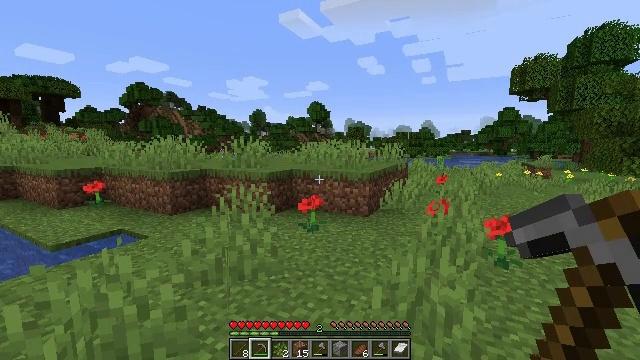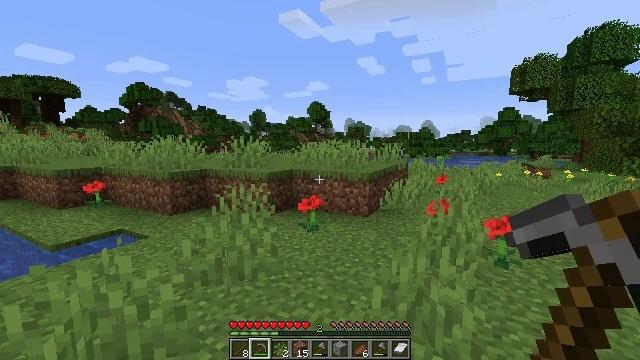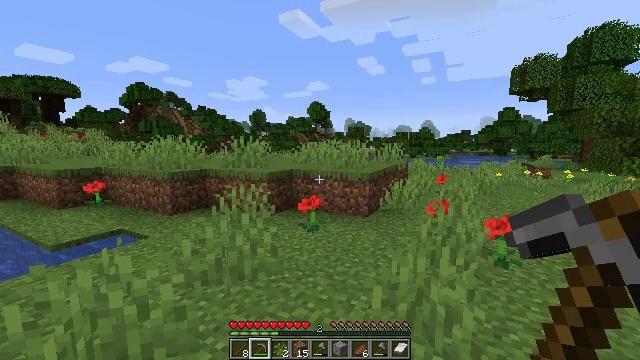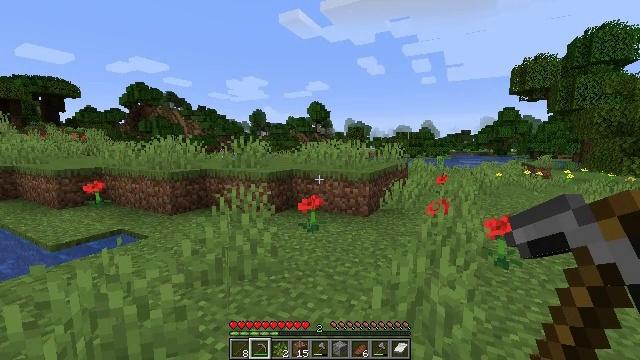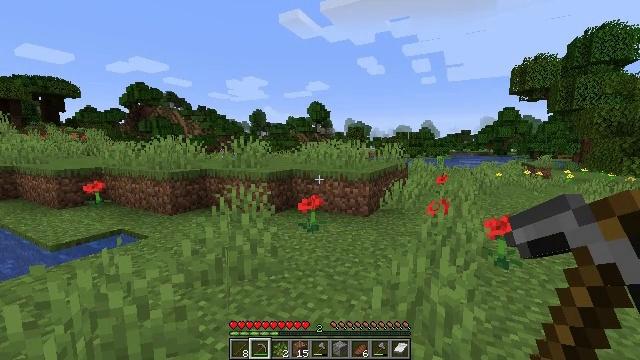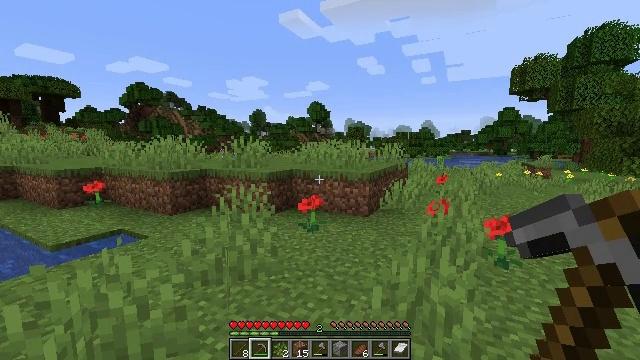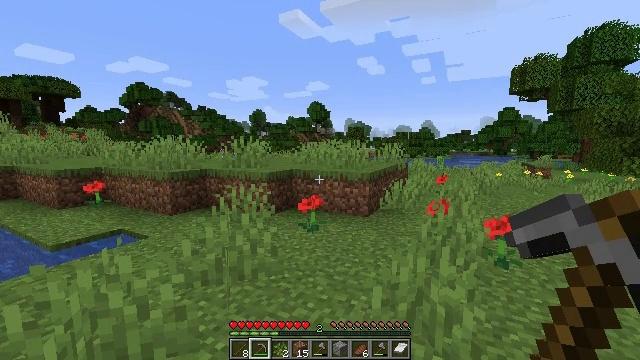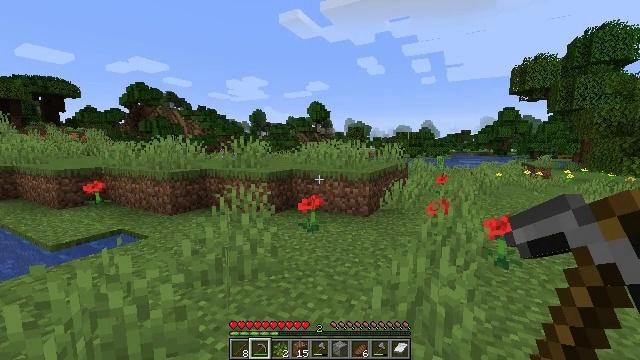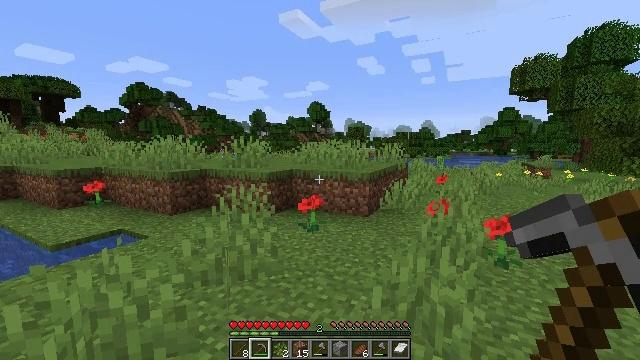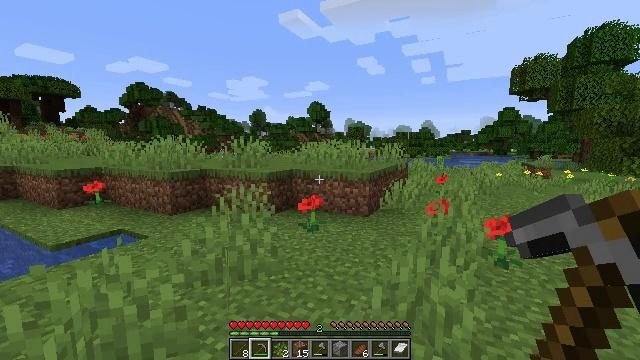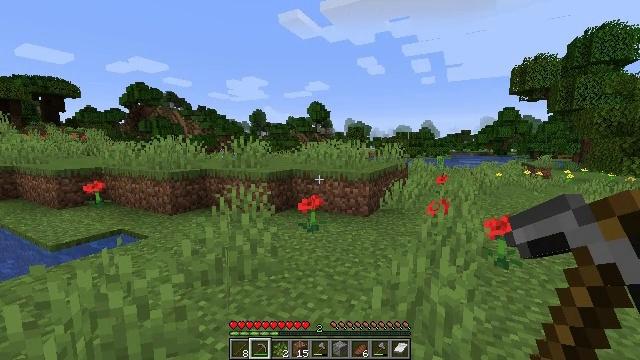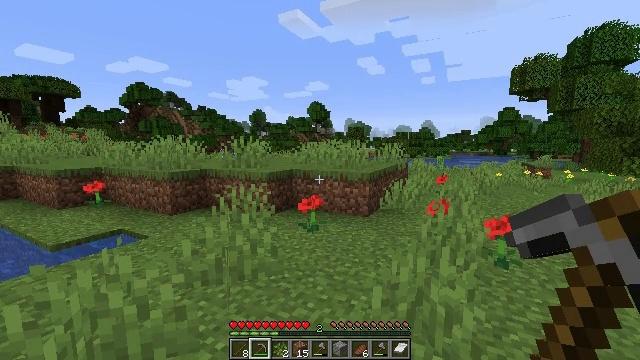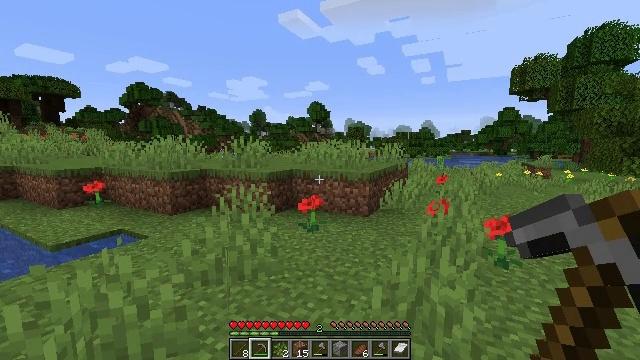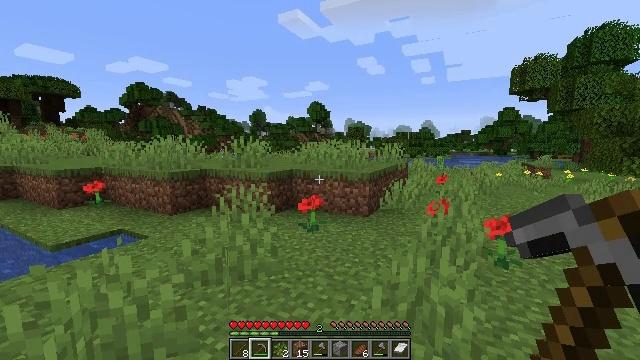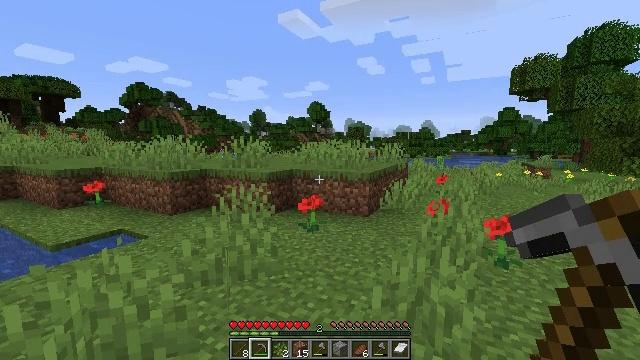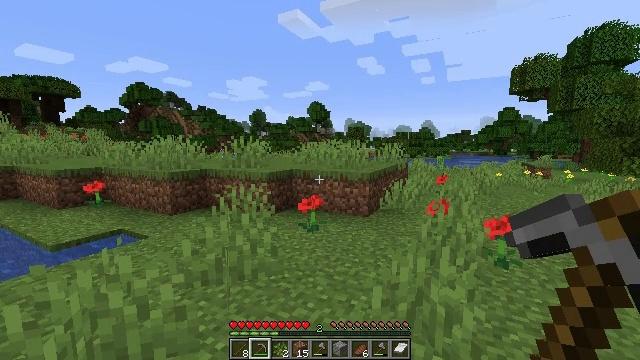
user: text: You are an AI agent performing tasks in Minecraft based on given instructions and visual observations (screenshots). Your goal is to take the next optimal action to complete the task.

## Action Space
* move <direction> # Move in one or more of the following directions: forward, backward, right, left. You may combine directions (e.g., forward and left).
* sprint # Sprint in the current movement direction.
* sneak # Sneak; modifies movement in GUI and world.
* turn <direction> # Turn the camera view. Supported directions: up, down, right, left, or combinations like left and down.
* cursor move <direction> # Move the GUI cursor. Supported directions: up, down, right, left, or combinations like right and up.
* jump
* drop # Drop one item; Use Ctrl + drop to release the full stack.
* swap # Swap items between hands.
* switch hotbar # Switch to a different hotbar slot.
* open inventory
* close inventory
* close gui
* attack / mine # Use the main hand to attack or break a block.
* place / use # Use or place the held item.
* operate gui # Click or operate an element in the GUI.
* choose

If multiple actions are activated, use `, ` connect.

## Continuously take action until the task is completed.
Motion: motion action
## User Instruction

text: Gather sugar cane for crafting.
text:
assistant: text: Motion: no_op
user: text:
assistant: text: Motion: no_op
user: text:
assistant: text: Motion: no_op
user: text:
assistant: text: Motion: no_op
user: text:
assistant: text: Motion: no_op
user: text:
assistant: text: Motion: no_op
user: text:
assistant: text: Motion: no_op
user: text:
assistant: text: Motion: no_op
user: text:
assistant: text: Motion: no_op
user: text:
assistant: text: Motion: no_op
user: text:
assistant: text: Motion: no_op
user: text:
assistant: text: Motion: no_op
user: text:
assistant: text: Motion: no_op
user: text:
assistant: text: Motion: no_op
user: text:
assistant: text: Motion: no_op
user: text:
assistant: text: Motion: no_op
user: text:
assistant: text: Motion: no_op
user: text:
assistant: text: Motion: no_op
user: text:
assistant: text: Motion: no_op
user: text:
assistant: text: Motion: no_op
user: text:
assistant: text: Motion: no_op
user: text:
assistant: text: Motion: no_op
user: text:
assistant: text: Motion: no_op
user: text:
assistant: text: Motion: no_op
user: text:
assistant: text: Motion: no_op
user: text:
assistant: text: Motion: no_op
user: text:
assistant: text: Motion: no_op
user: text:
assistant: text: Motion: no_op
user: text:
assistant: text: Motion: no_op
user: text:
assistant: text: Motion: no_op